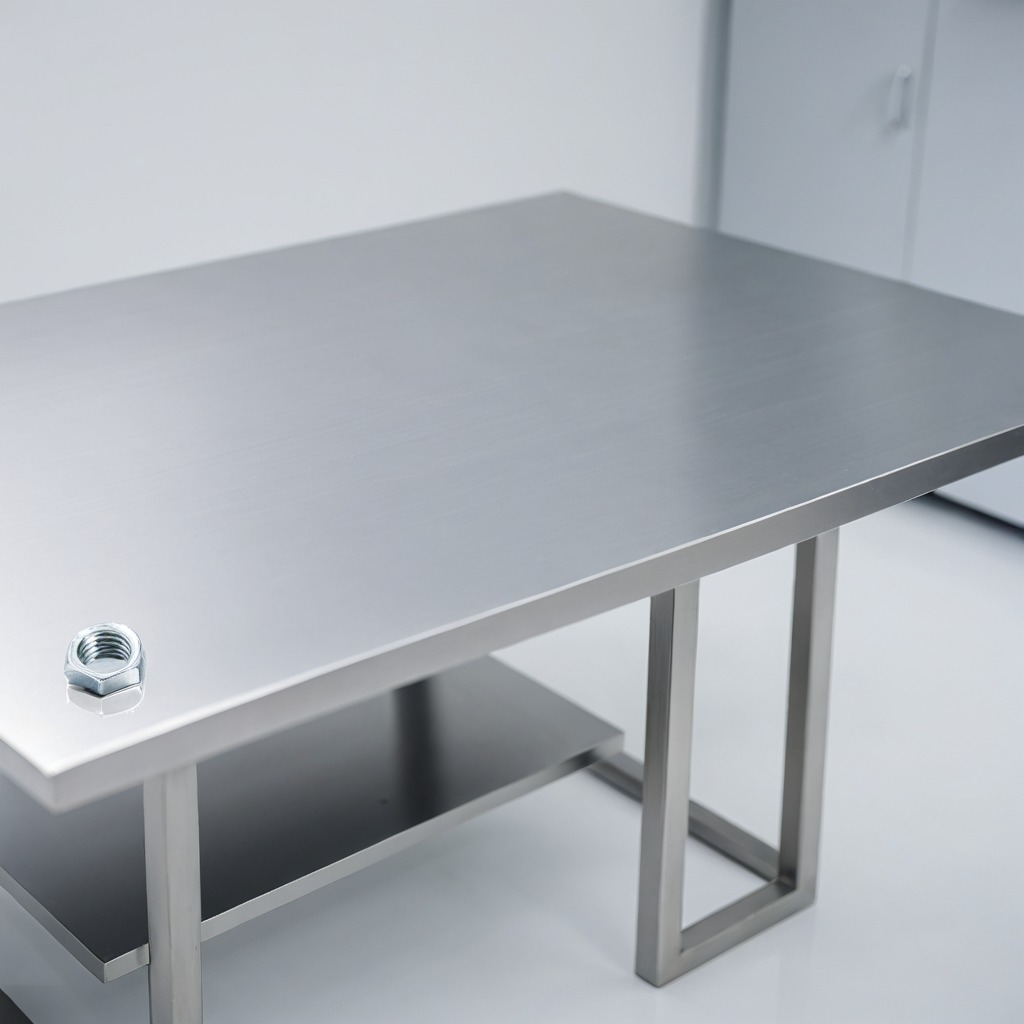
A metal nut is lying on a stainless steel table.